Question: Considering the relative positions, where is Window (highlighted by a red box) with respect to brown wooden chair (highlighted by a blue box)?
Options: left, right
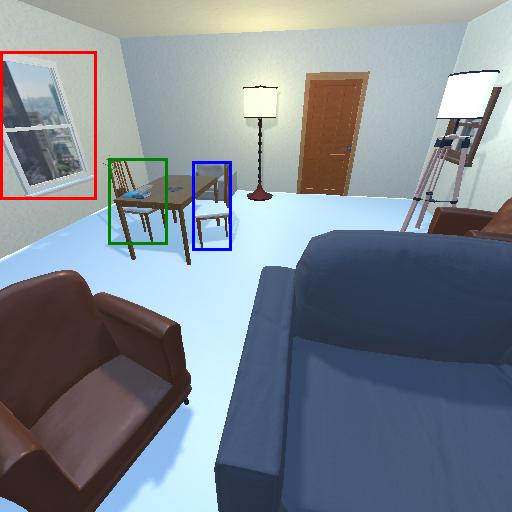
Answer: left